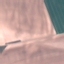
Land use / land cover class: AnnualCrop